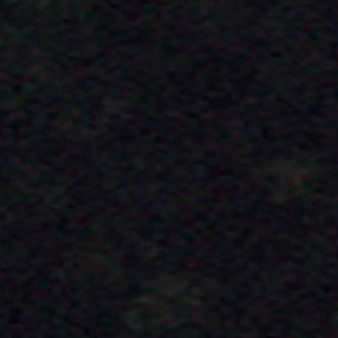
Label: other